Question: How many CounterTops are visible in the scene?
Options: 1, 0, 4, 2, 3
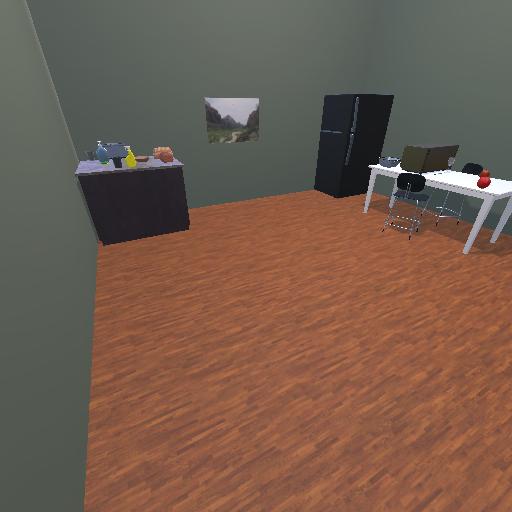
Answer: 1